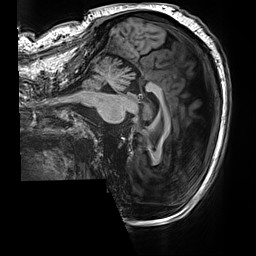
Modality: T1w
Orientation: sagittal
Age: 60
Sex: male
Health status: healthy
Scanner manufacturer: siemens
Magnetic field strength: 3 T
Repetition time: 2.5 s
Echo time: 0.00299 s